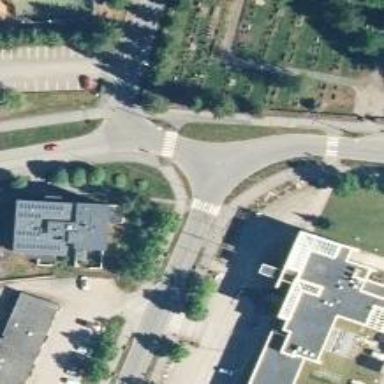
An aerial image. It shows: Asphalt cycleway track.